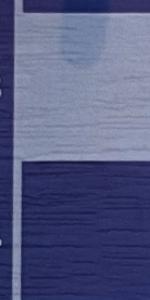
Label: Empty